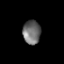
Tissue: prostate
Cell type: Myeloid cells
Senescence score: 0.6918
Nuclear area (px): 415
Mean DAPI intensity: 108.328